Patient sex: F
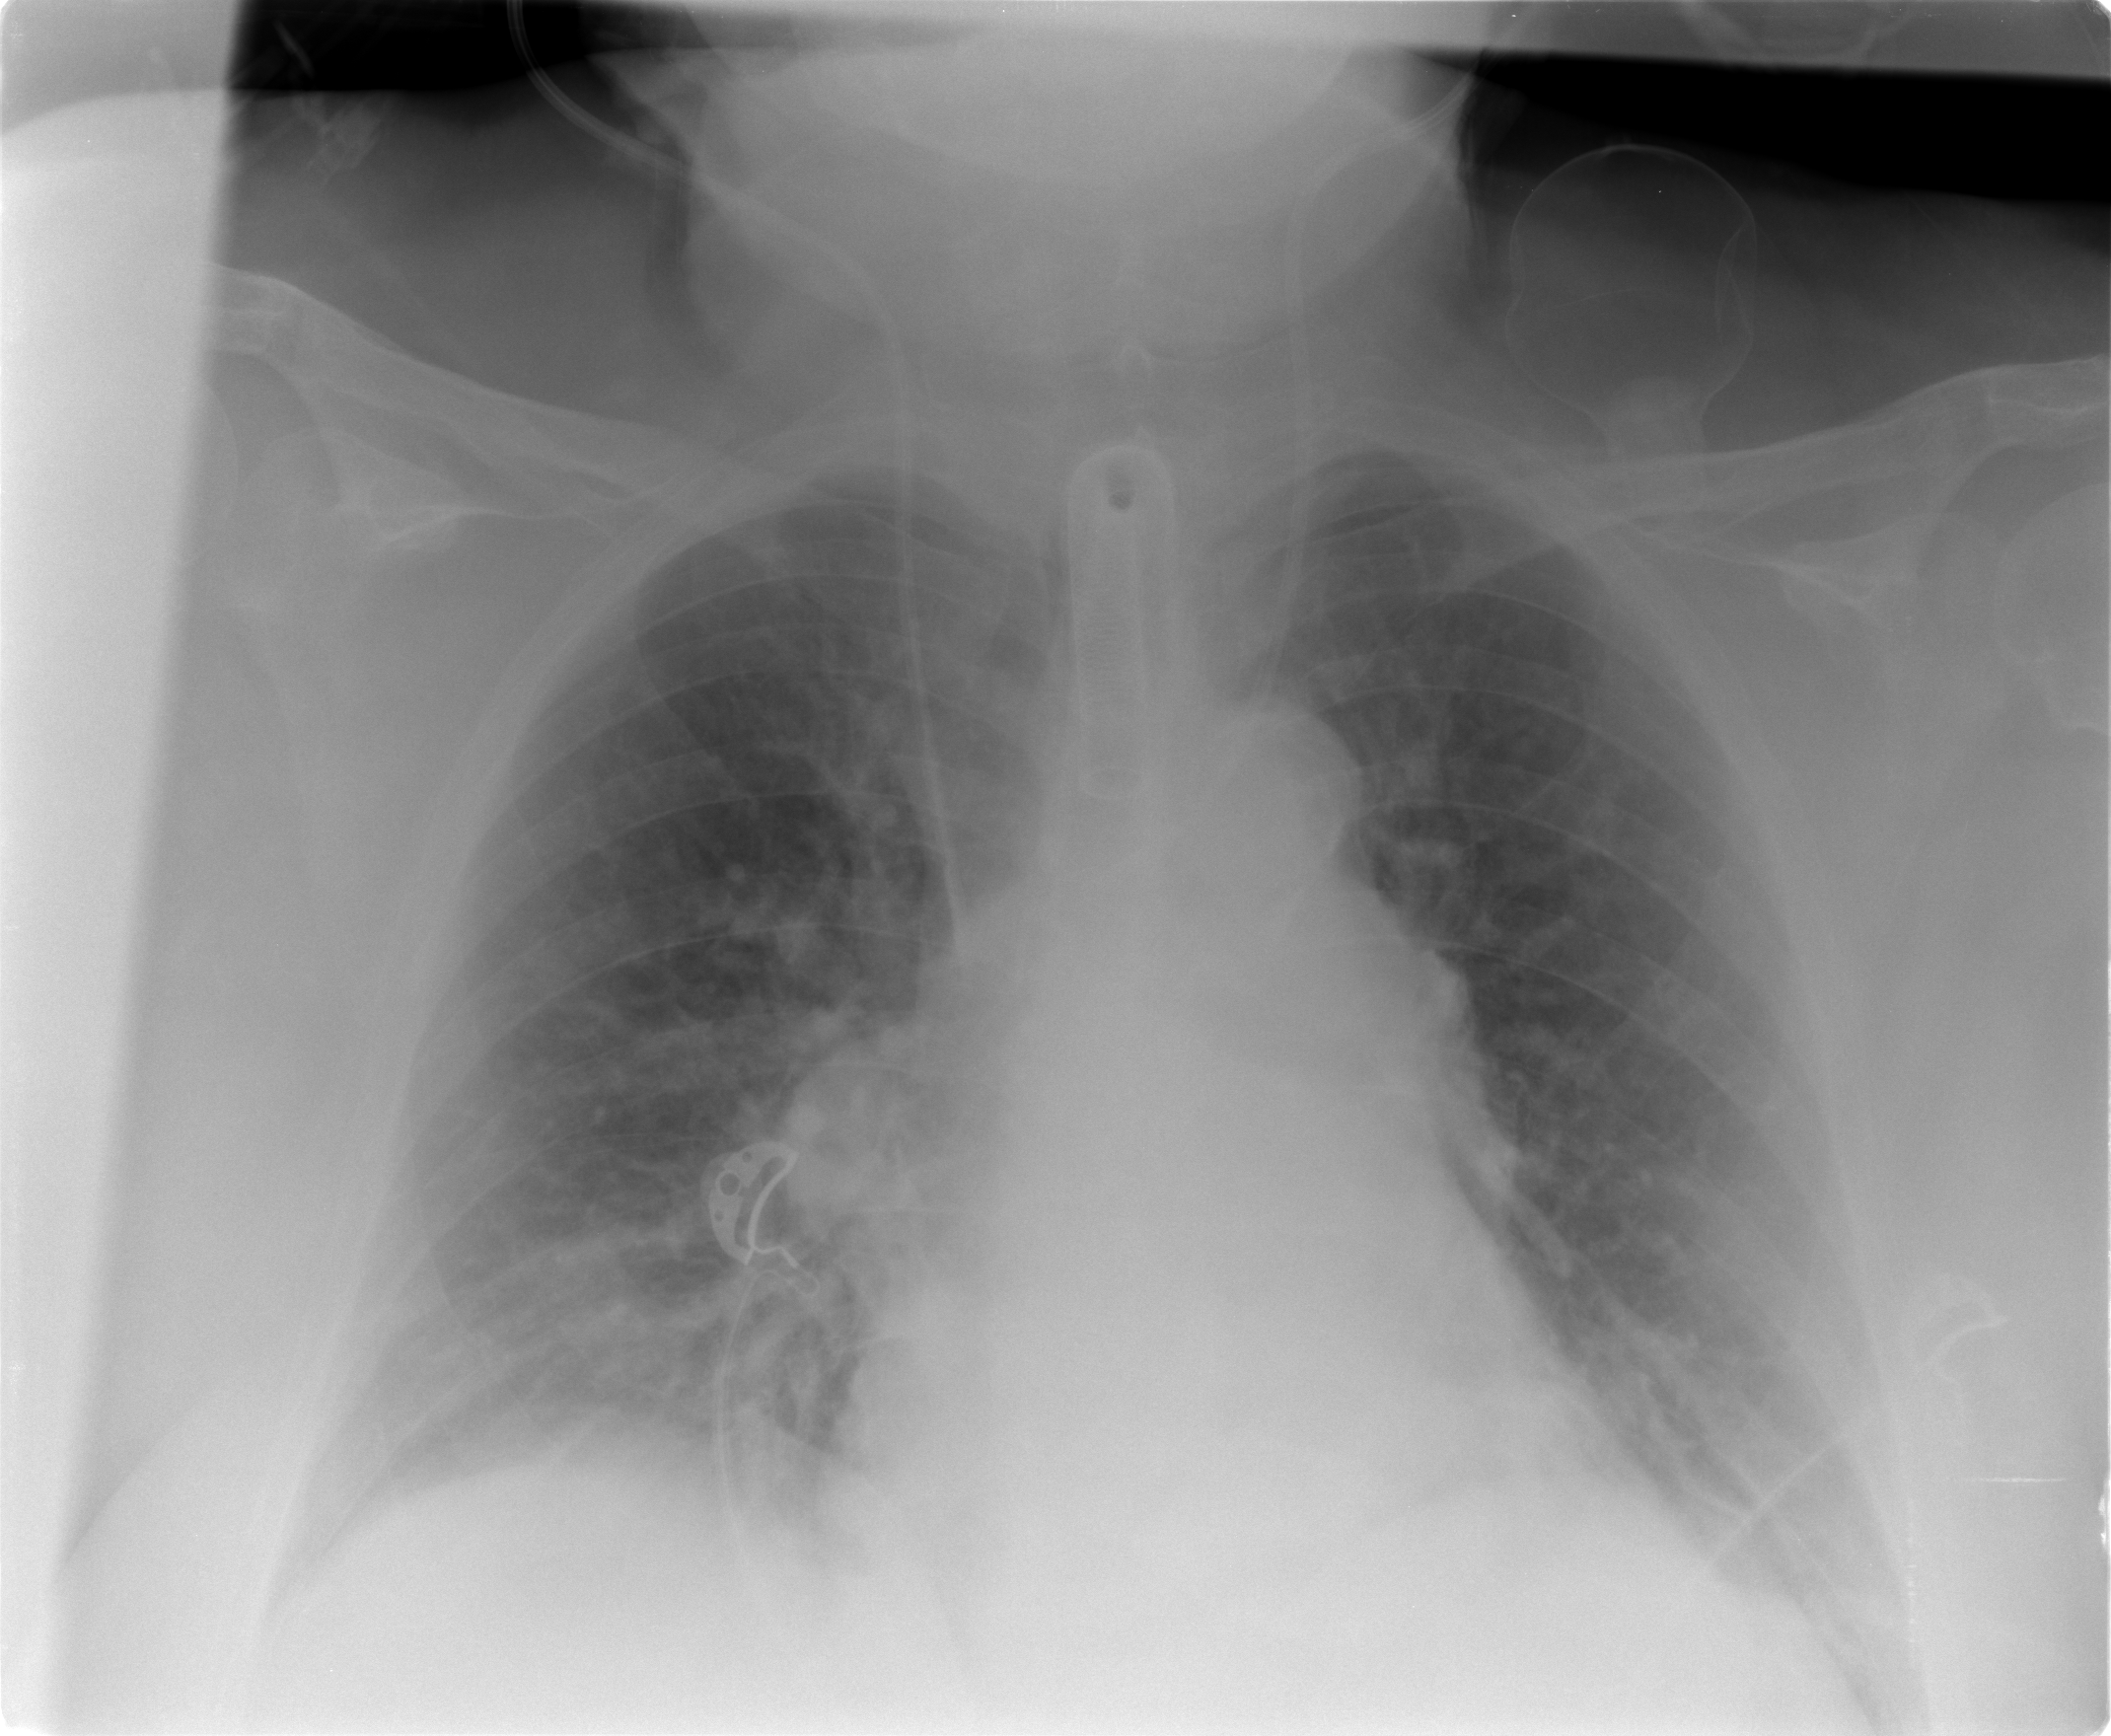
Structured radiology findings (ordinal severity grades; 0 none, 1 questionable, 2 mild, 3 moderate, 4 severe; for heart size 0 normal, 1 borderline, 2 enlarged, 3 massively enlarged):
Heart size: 1
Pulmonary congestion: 3
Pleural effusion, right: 2
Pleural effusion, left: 2
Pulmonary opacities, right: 2
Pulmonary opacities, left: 0
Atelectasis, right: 2
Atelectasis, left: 2